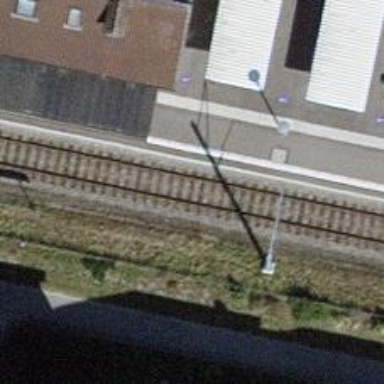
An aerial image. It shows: Stop position for public transport at railway stop.